Field crop: maize
Growth stage: 2
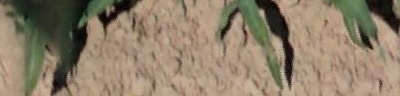
Species: maize